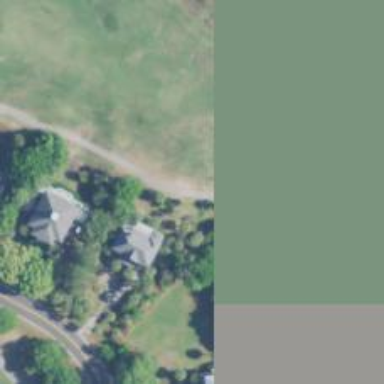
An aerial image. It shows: Path for both roads and golfers.